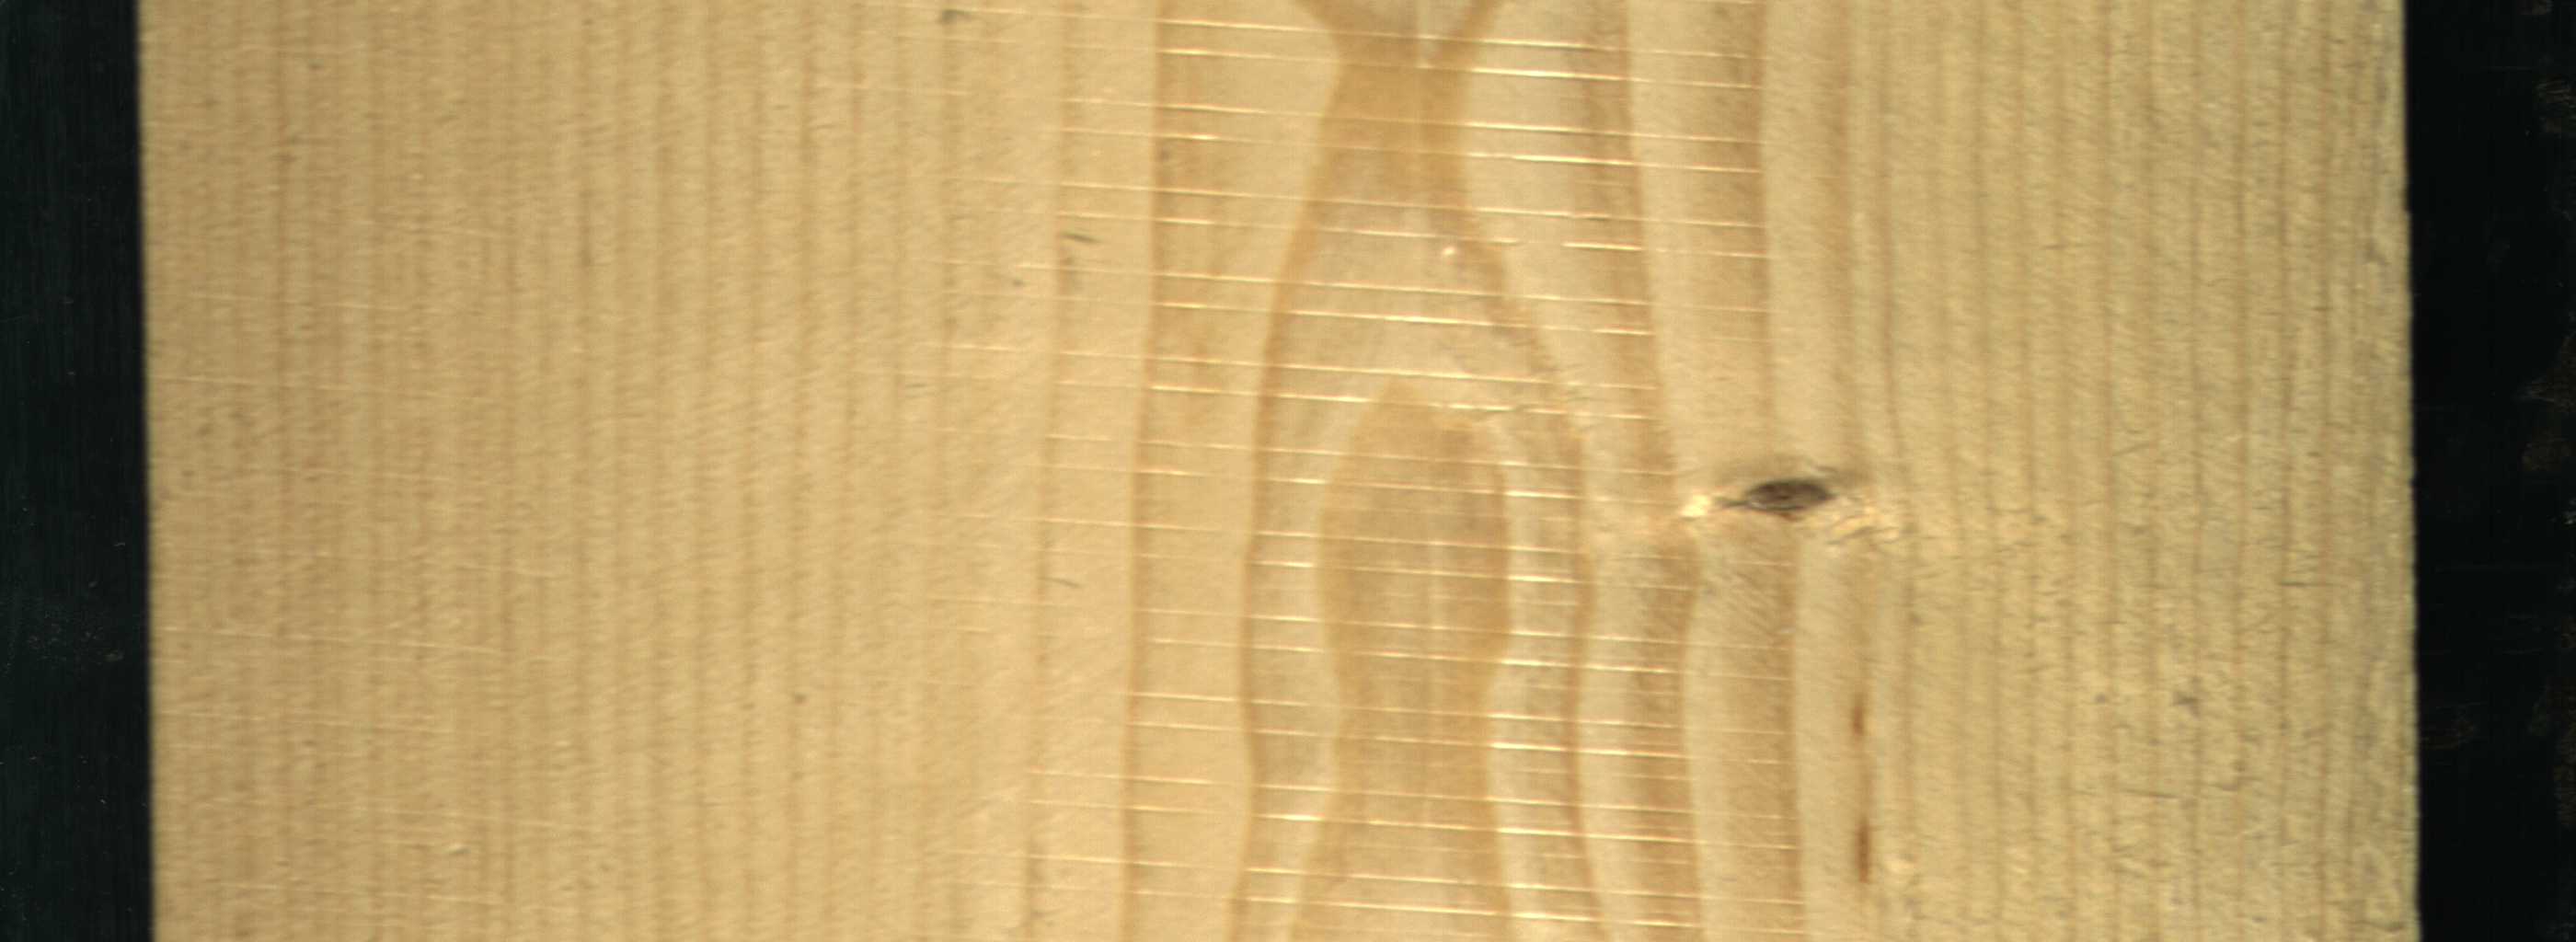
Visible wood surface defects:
Live_Knot